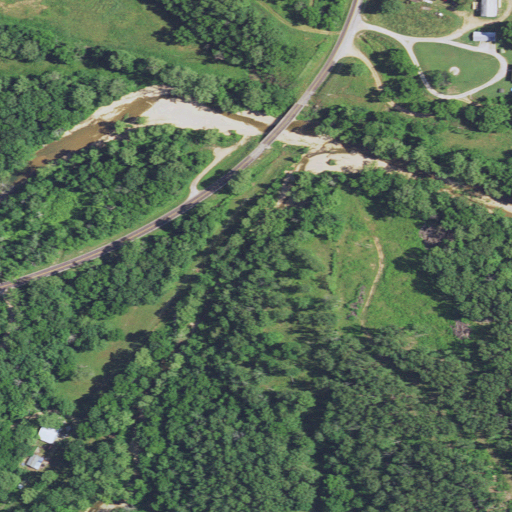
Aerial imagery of valley in Missouri named Esling Hollow containing deciduous forest, pasture, open development, mixed forest, low intensity development, grassland, woody wetlands, shrub, and medium intensity development